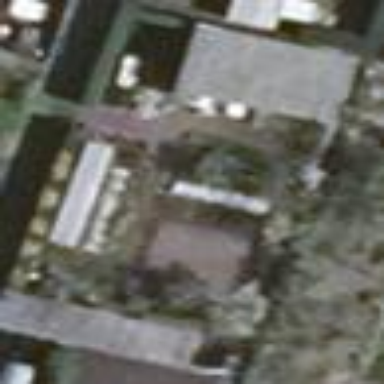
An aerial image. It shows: Plot in the allotments.